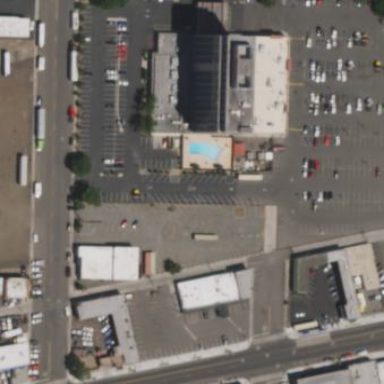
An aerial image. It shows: Casino.